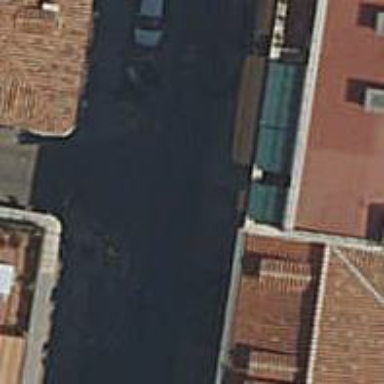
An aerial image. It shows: Living street paved with paving stones.